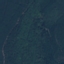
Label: Forest